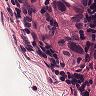
Metastatic tissue present: yes